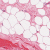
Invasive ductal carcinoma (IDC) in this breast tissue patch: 0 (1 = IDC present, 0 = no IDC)